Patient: sex M, age 62
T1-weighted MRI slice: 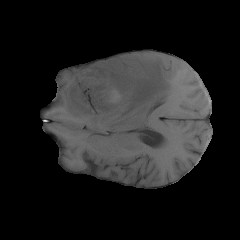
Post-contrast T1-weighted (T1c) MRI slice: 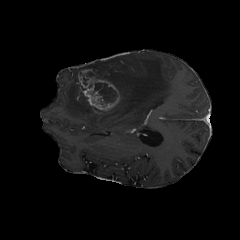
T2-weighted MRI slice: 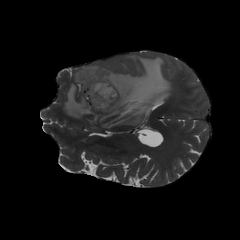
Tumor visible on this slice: yes
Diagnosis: Glioblastoma, IDH-wildtype
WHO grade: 4